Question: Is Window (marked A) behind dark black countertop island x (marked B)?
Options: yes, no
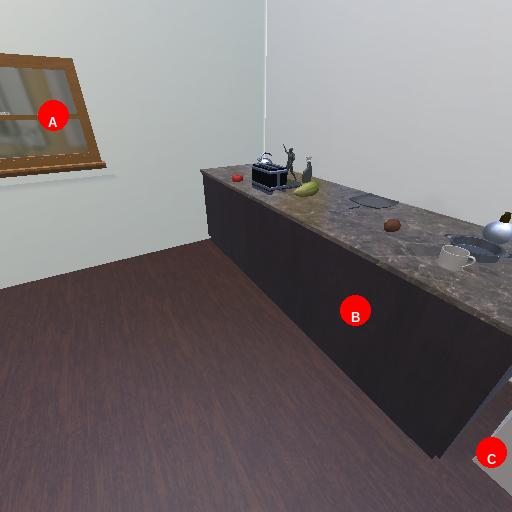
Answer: yes